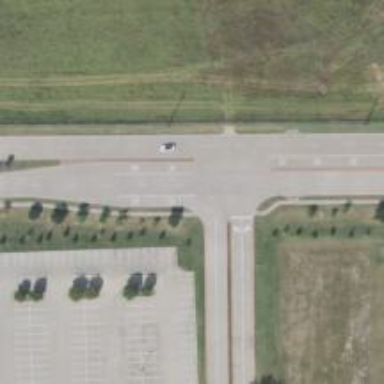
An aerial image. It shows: Secondary road.